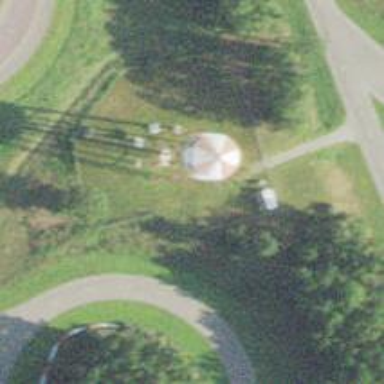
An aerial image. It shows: Water tower that is man-made.